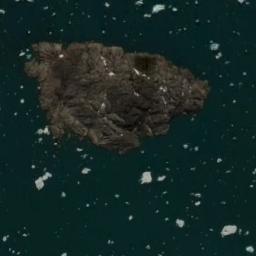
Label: island